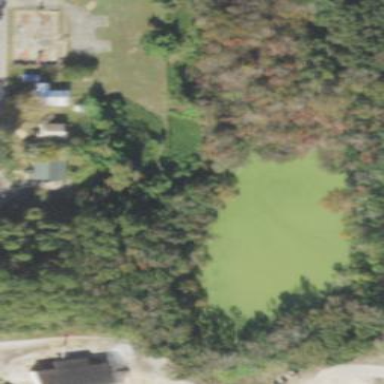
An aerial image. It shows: Swamp in wetland area.